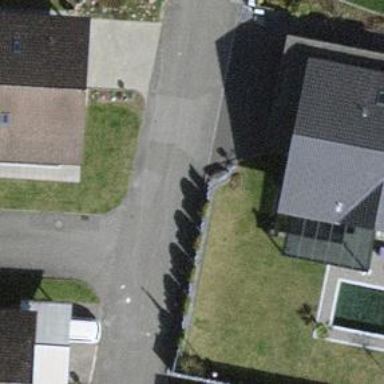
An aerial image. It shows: Residential road with asphalt surface.